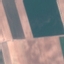
Land use / land cover: AnnualCrop